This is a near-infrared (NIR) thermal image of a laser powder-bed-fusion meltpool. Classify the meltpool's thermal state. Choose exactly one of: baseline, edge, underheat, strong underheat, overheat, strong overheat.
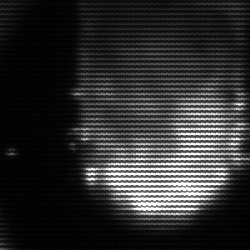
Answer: baseline